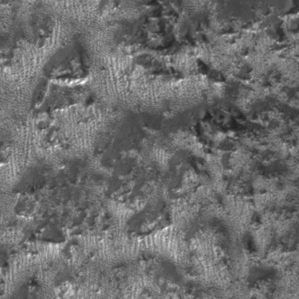
Label: frost